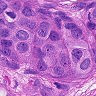
Metastatic tissue present: yes